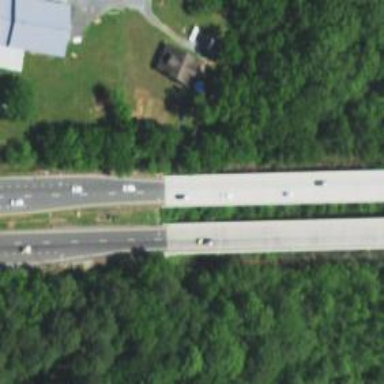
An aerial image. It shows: Bridge on trunk expressway.